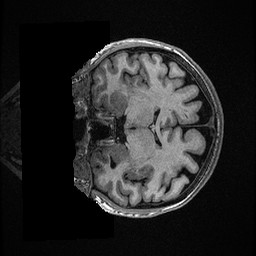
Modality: T1w
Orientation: coronal
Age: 40
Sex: female
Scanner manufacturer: ge
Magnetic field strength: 3 T
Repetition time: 0.006952 s
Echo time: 0.00292 s